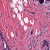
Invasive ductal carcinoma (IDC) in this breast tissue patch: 0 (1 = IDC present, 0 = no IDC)